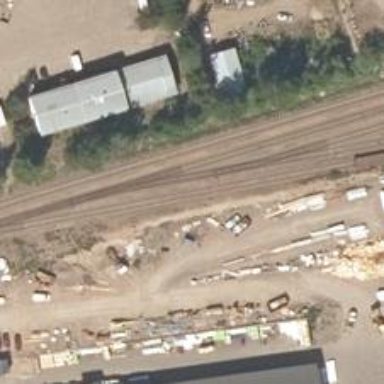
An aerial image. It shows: Railway spur service.